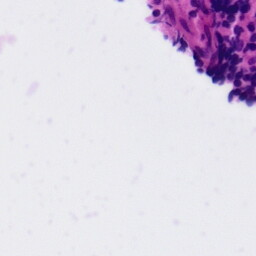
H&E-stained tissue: Tonsil